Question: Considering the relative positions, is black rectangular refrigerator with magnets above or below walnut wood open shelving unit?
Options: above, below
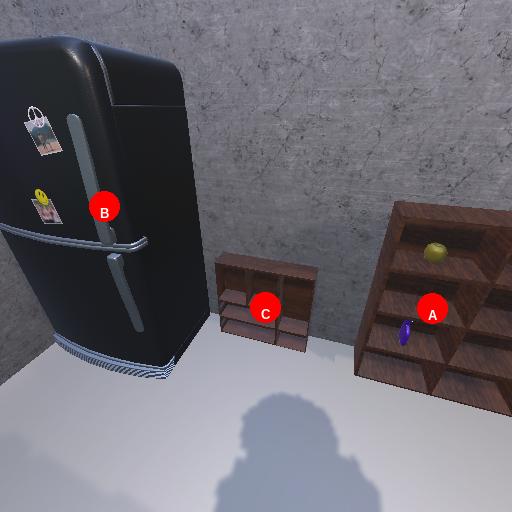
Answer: above